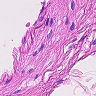
Metastatic tissue present: no